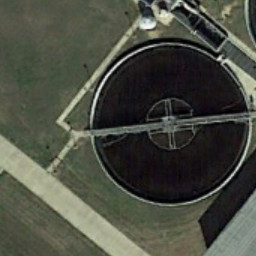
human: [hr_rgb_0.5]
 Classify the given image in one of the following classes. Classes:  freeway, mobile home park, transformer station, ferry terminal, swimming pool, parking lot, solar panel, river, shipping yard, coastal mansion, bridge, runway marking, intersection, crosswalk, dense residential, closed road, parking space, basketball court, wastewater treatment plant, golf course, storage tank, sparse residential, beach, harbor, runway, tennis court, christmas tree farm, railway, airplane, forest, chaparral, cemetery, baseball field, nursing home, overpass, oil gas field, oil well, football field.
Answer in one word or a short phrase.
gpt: wastewater treatment plant